Chest X-ray:
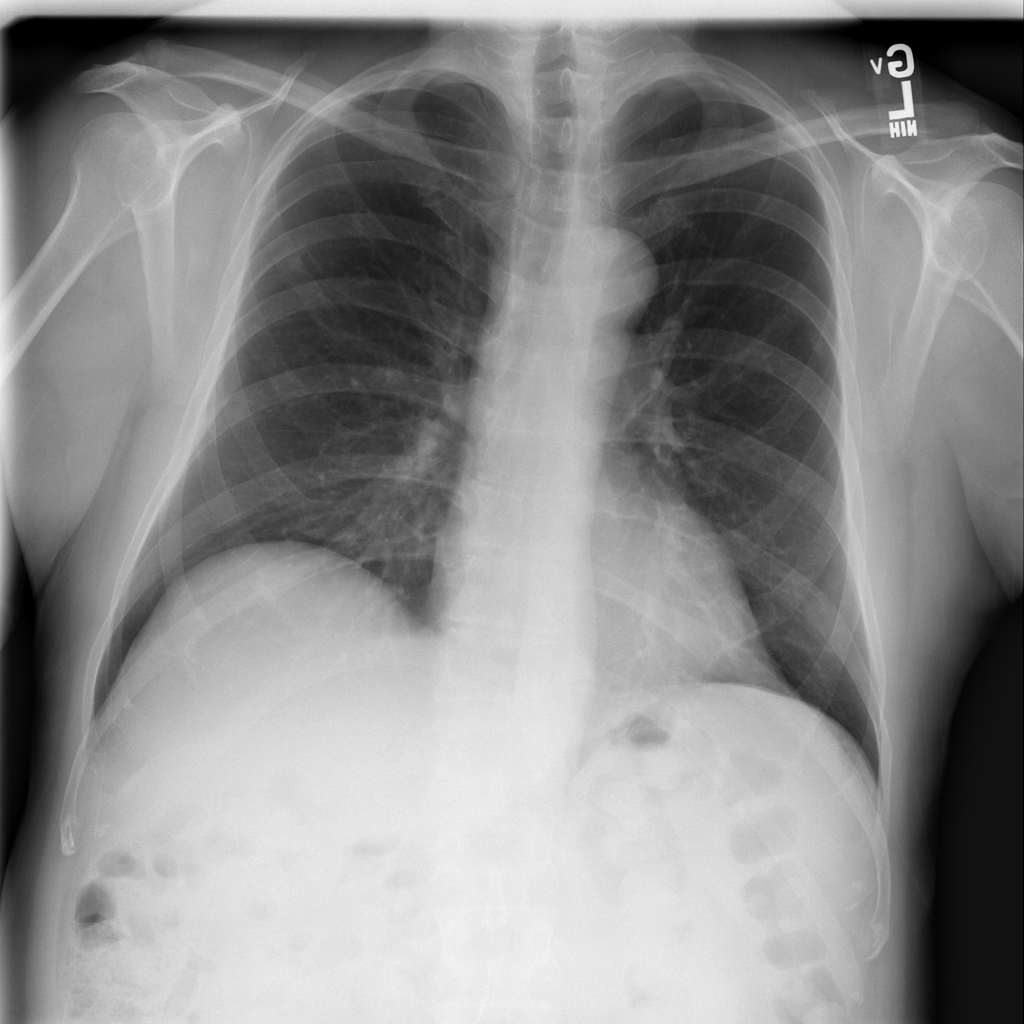
No abnormal finding: yes